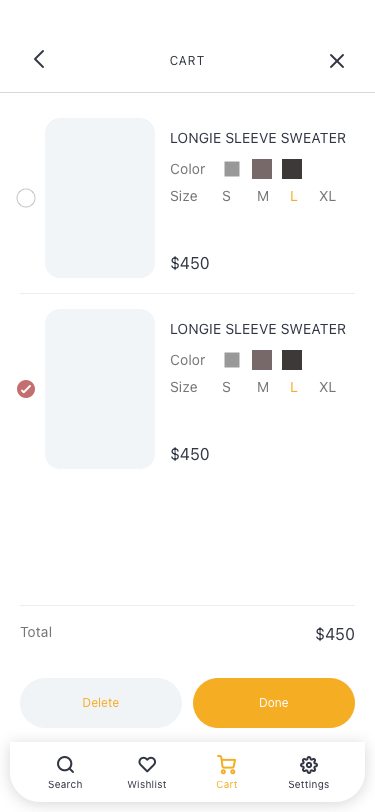
Text in this UI design:
$450
Total
$450
Color
Size
XL
L
M
S
Longie Sleeve Sweater
$450
Color
Size
XL
L
M
S
Longie Sleeve Sweater
CART